Interaction volume radius: 10 \u00c5
Interaction volume height: 40 \u00c5
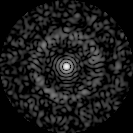
Disorder parameter: 0.8409